Question: I have a model class as below.
'''
public class EmployeeModel
{
public string Name { get; set; }
public int Age { get; set; }
public double Salary { get; set; }
}
'''
I want its fields and values to be mapped to a WinForm DataGridView as shown below.

I adopted reflection strategy to do this like below.
'''
EmployeeModel emp = new EmployeeModel();
emp.Name = "Dev";
emp.Age = 25;
emp.Salary = 150000;
PropertyInfo[] props = typeof(EmployeeModel).GetProperties();
foreach (PropertyInfo prop in props)
{
object val = prop.GetValue(emp, null);
dataGridView1.Rows.Add(prop.Name, val);
}
'''
Now I may need to loop the columns and do some reflection to convert these values to an EmployeeModel object. It feels to me that I am on the wrong track.
I have two questions.
1. What would be the best way to bind a class object to a DataGridView in this way?
2. Suppose my class contains a field(Example, Grade(integer)). This field value needs to be populated as a combobox inside the datagrid with values such as "Manager,Developer,CEO" etc. What would be be needed to do in that case?
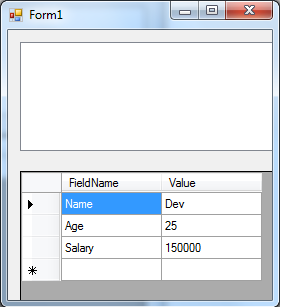
Answer: Use 'PropertyGrid' for this purpose:
'''
EmployeeModel emp = new EmployeeModel();
emp.Name = "Dev";
emp.Age = 25;
emp.Salary = 150000;
'''
If you will add 'PropertyGrid' to your form through designer,
then just set a your object to 'SelectedObject' and control will handle the rest
'''
this.MyPropertygrid.Text = "Employee";
this.MyPropertyGrid.SelectedObject = emp;
'''